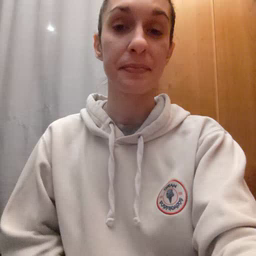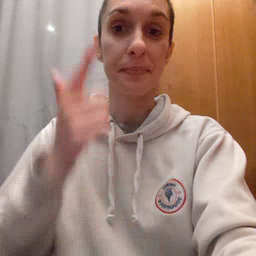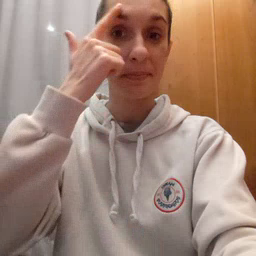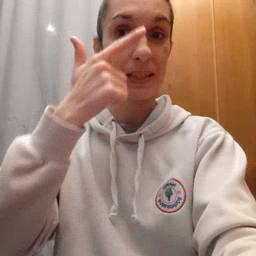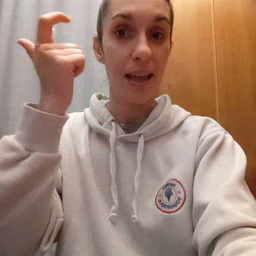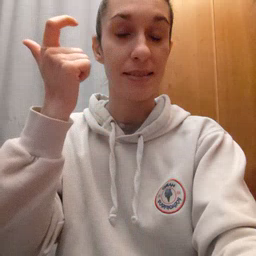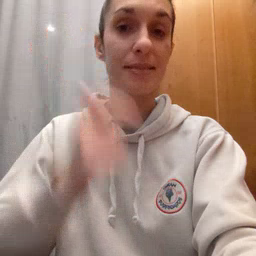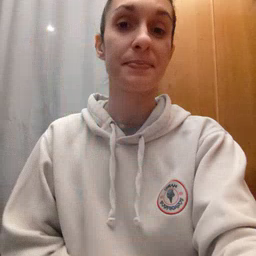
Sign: because